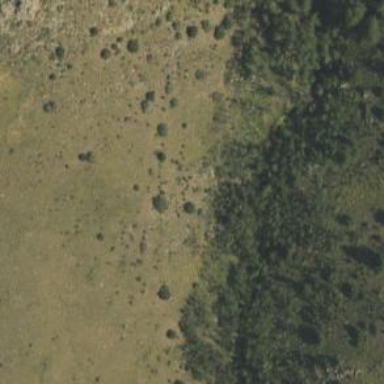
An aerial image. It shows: Landscape with evergreen scrub vegetation characterized by needle-leaved foliage.